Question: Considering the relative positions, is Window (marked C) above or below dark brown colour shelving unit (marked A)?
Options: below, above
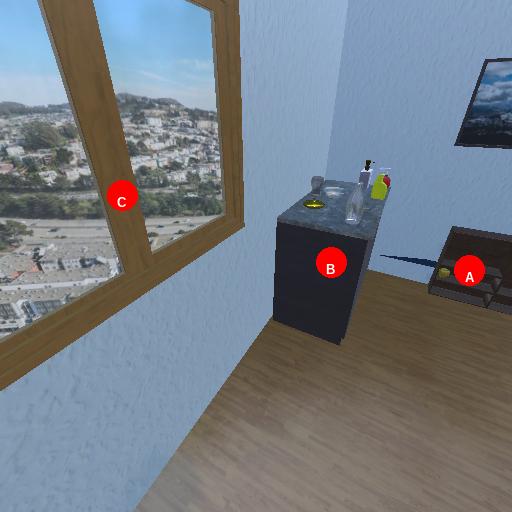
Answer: below